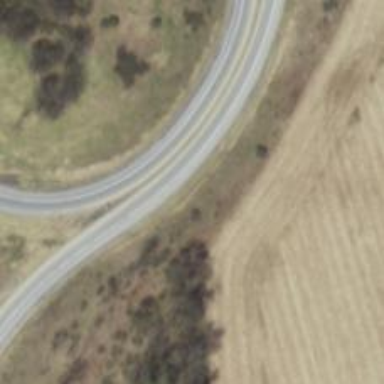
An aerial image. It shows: Trunk link highway.